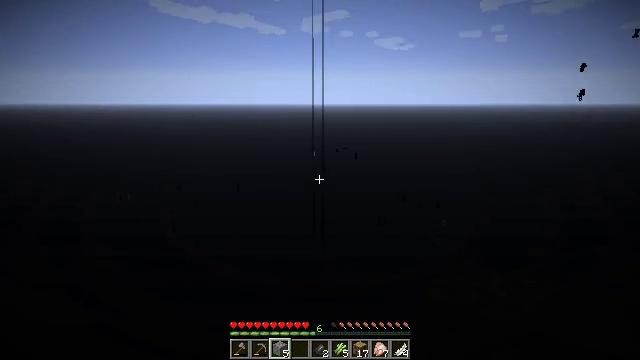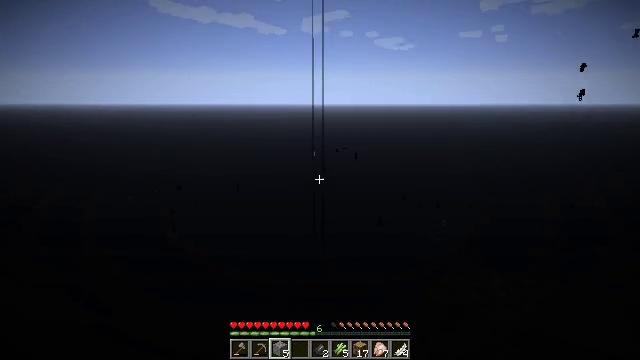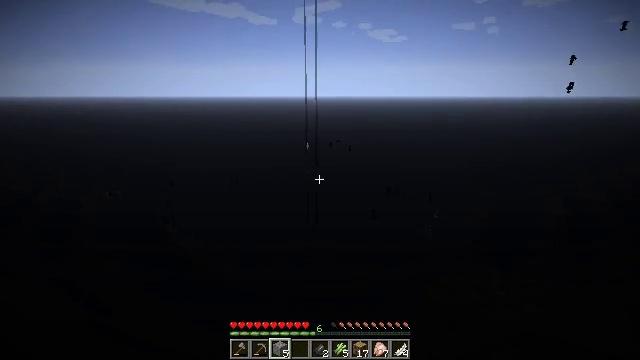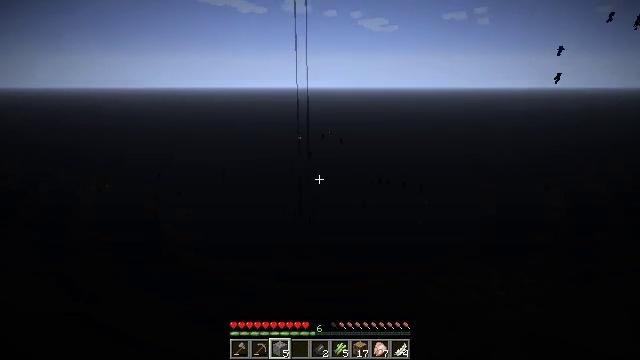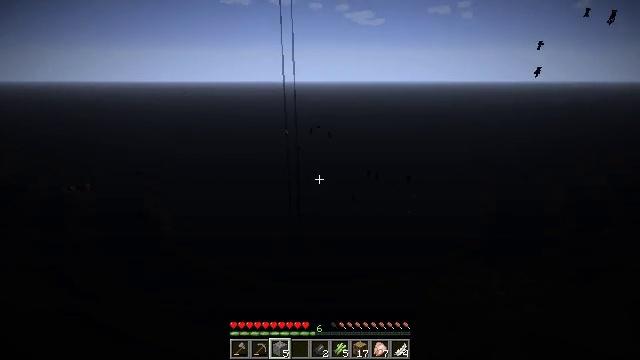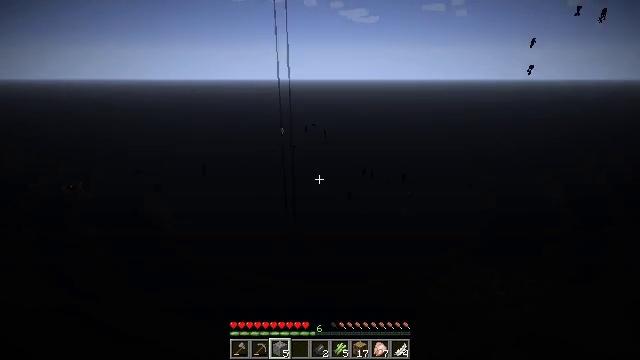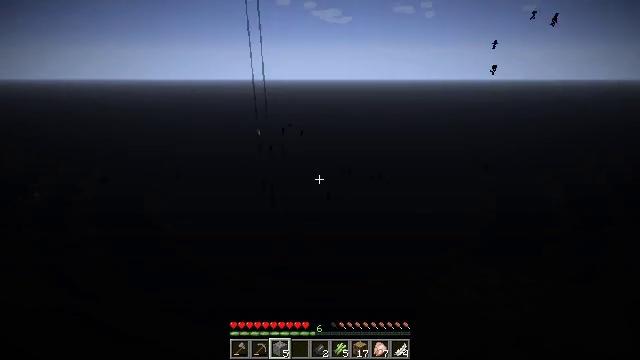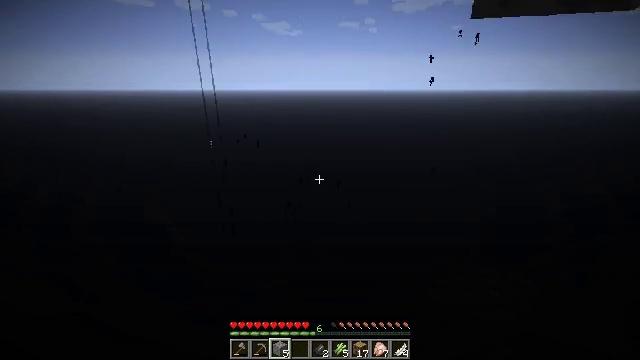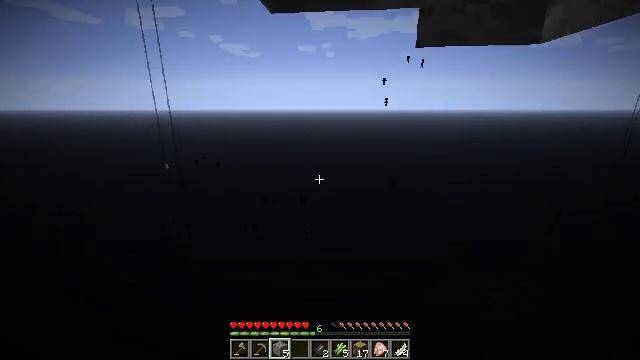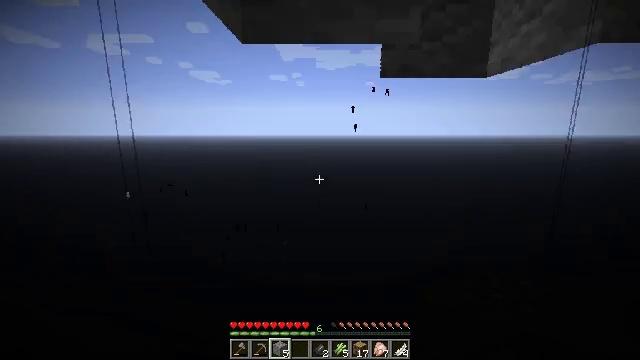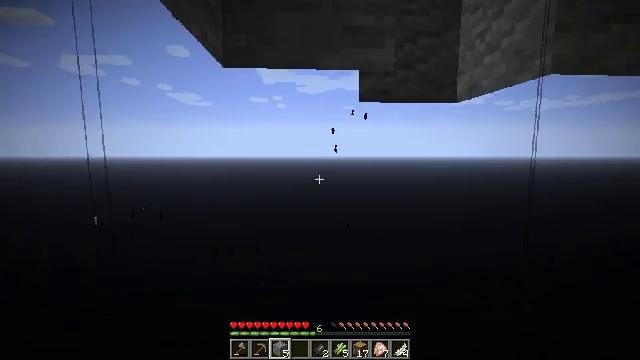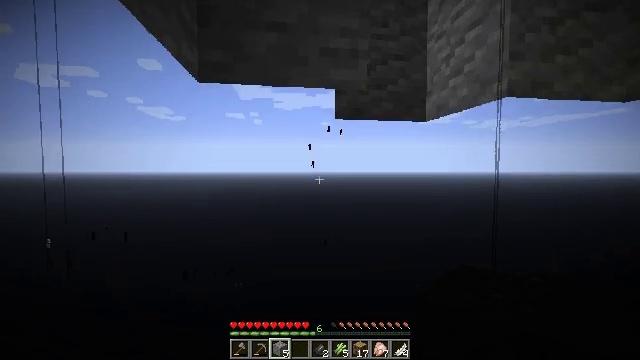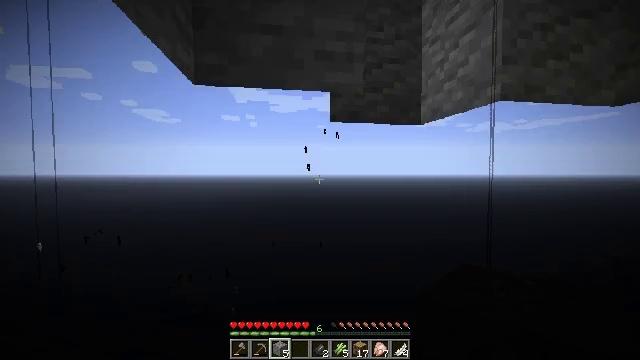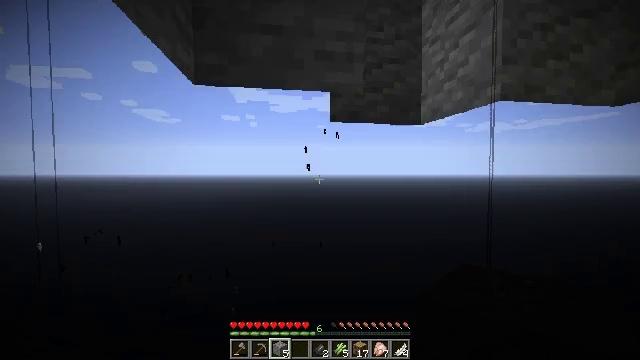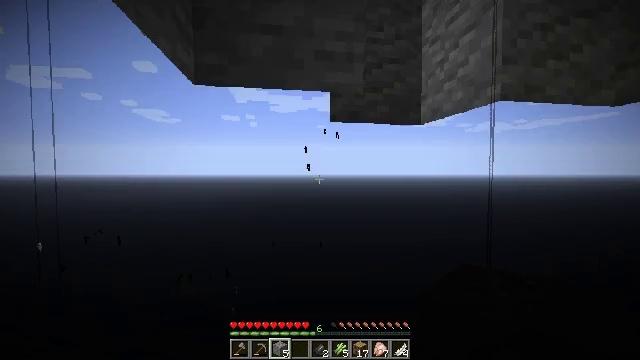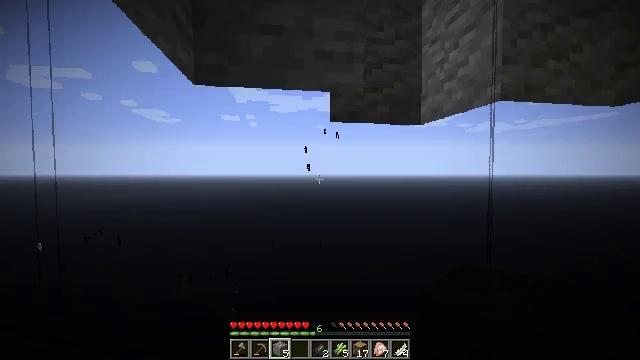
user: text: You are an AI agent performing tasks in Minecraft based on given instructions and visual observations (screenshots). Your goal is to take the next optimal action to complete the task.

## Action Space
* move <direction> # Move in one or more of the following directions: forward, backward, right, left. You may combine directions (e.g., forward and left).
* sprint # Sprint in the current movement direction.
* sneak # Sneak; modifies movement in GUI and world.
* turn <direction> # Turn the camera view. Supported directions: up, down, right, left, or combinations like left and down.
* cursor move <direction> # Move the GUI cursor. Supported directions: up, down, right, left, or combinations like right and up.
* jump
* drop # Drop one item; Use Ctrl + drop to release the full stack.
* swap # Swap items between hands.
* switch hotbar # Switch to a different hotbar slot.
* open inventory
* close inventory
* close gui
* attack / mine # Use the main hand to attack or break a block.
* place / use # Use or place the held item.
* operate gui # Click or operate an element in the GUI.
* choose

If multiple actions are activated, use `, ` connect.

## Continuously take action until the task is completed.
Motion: motion action
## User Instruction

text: Break the composter to recycle it.
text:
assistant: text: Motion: no_op
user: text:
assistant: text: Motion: turn right and down
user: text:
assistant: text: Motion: turn right and down
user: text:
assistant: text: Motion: turn right and down
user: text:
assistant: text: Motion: turn right
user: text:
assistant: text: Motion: turn right
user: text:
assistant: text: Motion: turn right and up
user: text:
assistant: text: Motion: turn right and up
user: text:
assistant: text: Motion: turn right and up
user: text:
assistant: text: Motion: turn right and up
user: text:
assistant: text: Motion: turn right and up
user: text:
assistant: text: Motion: no_op
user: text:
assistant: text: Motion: no_op
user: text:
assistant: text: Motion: no_op
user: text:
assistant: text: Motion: no_op
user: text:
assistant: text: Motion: turn left
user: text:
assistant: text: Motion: no_op
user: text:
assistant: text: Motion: turn down
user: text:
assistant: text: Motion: turn down
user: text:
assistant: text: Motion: turn down
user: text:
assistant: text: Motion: turn right and down
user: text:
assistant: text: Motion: turn right and up
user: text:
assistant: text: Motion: turn right and up
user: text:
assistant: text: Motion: turn right and up, jump
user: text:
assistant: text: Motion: turn up, jump
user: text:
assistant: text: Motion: jump
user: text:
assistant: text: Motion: jump
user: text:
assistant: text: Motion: jump
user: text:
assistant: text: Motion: jump
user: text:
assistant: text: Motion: turn right and down, jump